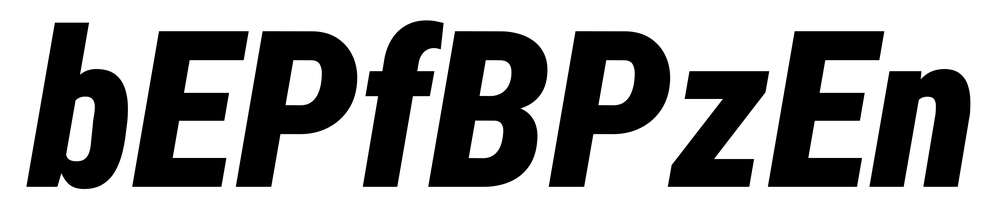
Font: Roboto-Italic_Condensed_Black_Italic